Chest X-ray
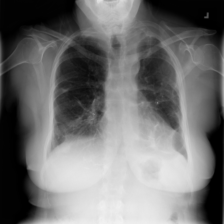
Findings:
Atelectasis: negative
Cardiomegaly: negative
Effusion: negative
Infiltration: negative
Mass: negative
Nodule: negative
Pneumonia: negative
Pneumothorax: positive
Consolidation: negative
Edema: negative
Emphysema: negative
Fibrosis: negative
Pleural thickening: negative
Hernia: negative